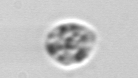
Label: Amoeba